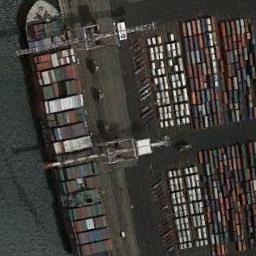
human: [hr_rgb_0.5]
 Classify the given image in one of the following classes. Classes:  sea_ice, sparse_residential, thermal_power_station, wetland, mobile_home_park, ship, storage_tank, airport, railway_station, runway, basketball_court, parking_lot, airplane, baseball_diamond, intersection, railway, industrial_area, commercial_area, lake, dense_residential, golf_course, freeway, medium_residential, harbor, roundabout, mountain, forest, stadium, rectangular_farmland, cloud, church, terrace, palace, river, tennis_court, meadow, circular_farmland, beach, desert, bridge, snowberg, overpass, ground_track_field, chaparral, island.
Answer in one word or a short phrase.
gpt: ship